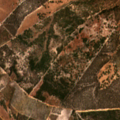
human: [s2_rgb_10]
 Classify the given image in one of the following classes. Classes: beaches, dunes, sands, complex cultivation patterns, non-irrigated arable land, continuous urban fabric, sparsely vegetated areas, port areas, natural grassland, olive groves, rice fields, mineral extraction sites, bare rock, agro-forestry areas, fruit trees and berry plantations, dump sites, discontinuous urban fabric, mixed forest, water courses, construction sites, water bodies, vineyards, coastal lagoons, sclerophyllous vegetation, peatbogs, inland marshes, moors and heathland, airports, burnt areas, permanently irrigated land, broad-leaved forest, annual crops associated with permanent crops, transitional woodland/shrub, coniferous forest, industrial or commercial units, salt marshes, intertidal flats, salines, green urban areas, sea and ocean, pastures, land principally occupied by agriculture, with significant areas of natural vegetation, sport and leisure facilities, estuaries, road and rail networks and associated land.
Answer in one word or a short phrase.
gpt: complex cultivation patterns, agro-forestry areas, broad-leaved forest, transitional woodland/shrub